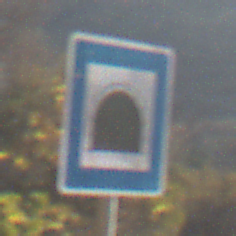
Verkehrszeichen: Tunnel
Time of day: SunriseSunset
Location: Outdoor (Nature)
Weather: Clear
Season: NotSpecified
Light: Natural